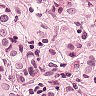
Metastatic tissue present: yes